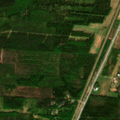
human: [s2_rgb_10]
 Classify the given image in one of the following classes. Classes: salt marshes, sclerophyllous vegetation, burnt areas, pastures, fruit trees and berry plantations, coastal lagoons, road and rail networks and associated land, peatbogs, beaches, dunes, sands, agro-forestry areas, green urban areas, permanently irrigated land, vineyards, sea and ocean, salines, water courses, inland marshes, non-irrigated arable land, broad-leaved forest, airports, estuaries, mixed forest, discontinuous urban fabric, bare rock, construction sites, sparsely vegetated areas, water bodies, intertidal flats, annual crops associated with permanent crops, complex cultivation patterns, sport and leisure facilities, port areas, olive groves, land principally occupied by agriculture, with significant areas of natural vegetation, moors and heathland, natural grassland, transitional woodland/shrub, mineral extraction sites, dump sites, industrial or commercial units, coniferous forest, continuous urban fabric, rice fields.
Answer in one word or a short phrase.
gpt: land principally occupied by agriculture, with significant areas of natural vegetation, coniferous forest, mixed forest, transitional woodland/shrub